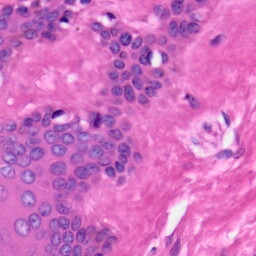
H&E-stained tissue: Skin